Field crop: maize
Growth stage: 2
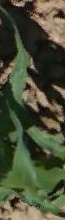
Species: maize